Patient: sex F, age 83
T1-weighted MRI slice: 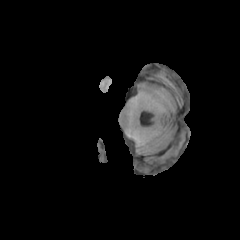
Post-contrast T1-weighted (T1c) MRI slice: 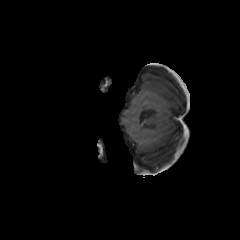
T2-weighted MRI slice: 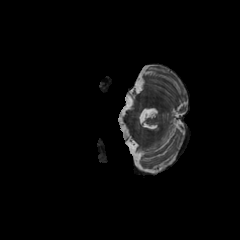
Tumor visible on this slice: no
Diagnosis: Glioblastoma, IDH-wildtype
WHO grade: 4